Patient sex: M
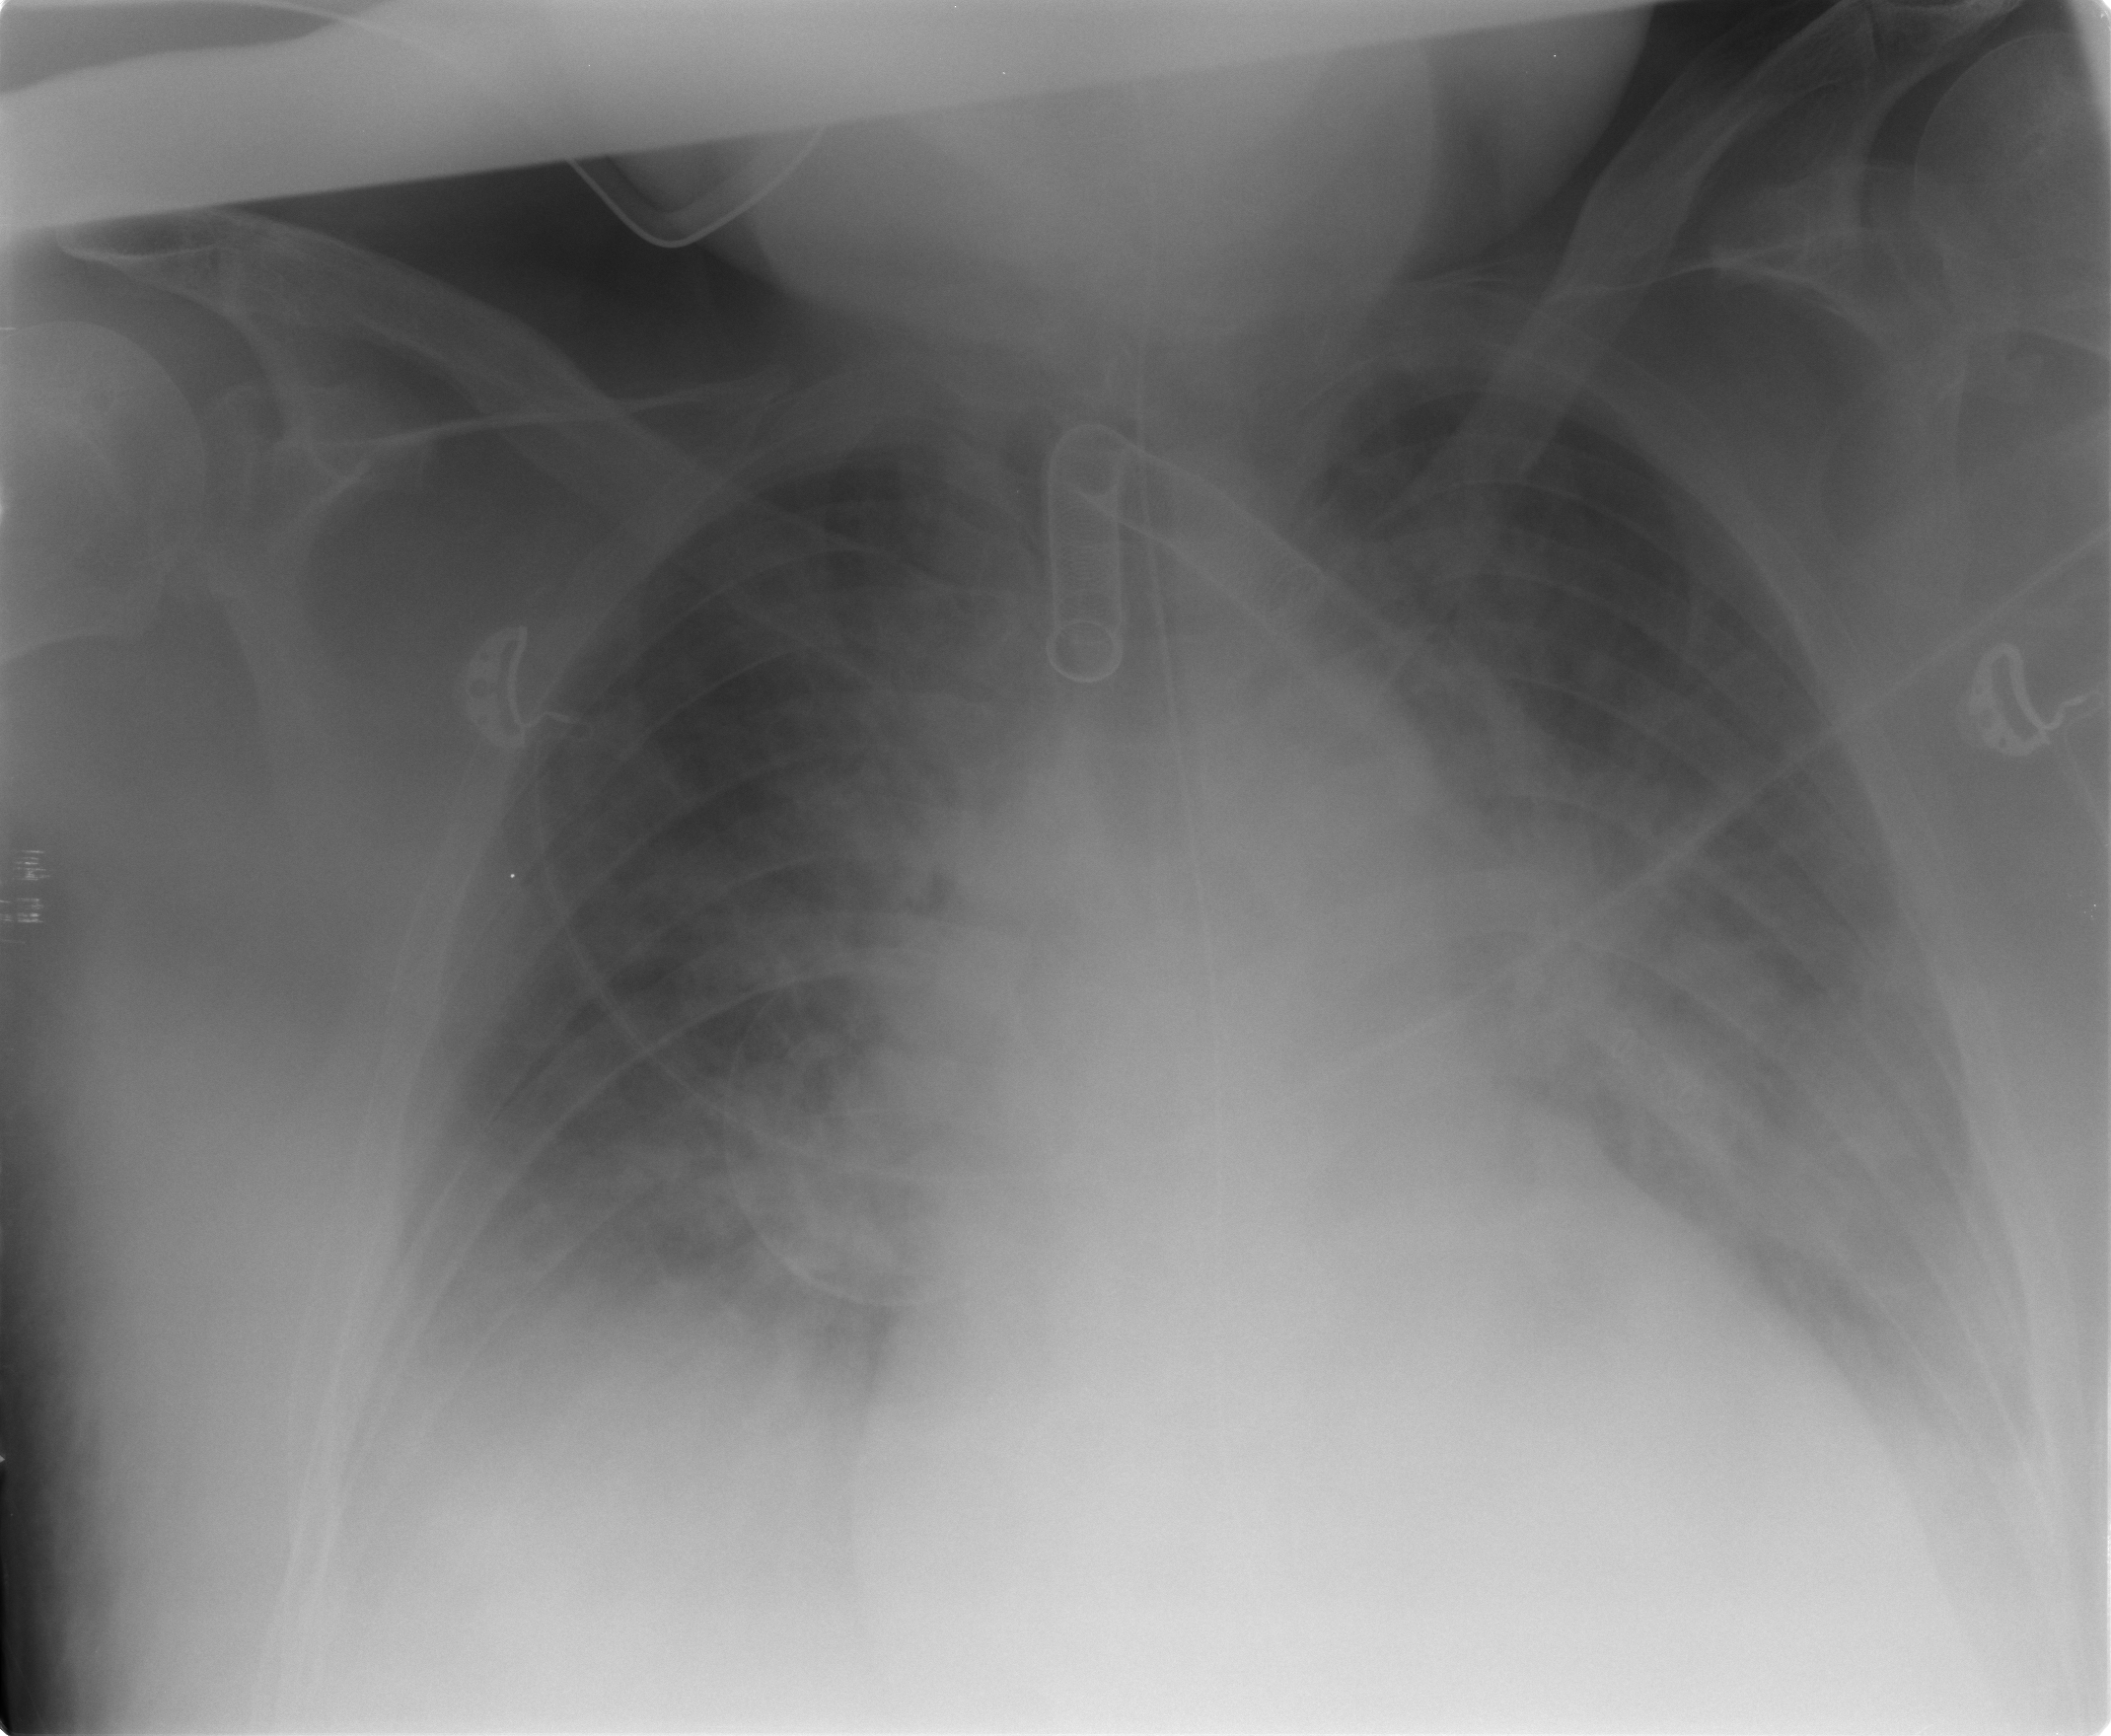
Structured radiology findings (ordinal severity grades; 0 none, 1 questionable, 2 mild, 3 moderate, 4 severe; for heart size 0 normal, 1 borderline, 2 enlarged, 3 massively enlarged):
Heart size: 1
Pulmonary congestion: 3
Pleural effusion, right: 3
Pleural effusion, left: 4
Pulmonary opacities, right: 0
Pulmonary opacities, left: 2
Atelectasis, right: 2
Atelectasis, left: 3